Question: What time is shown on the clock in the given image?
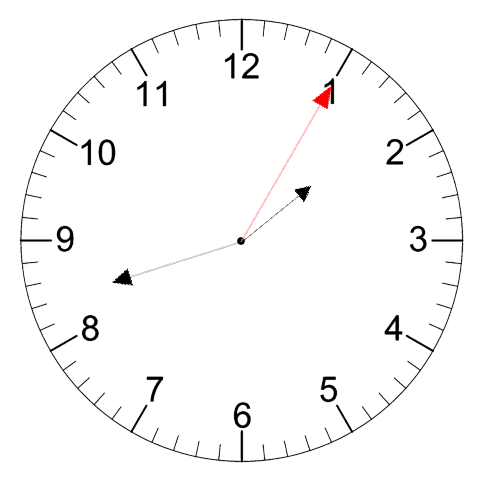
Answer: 01:42:05